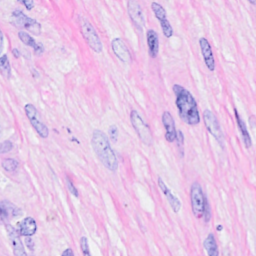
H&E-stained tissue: Breast